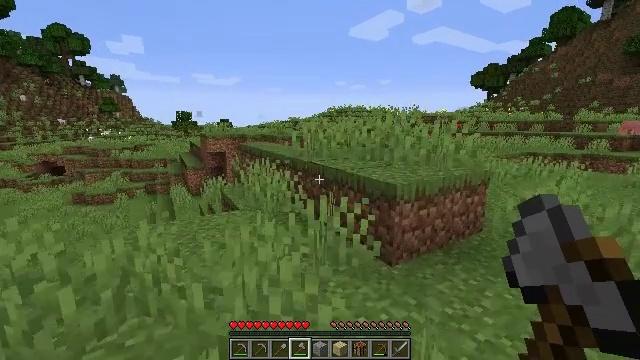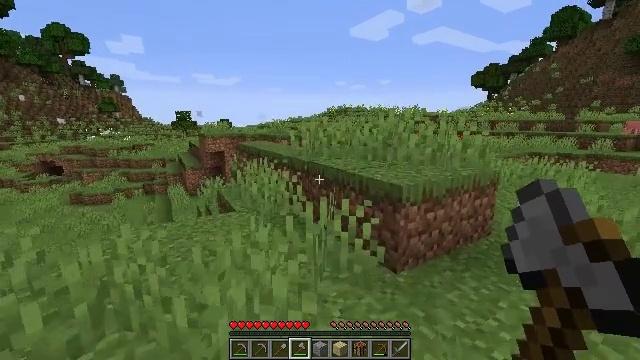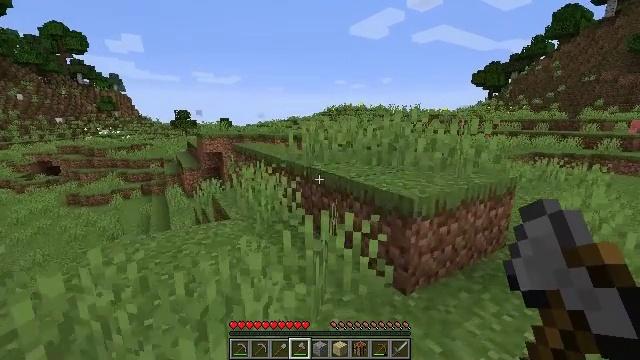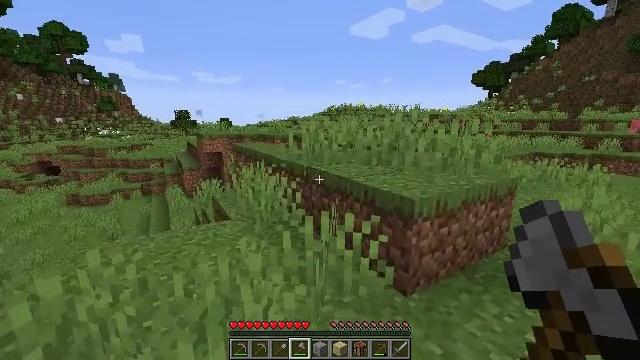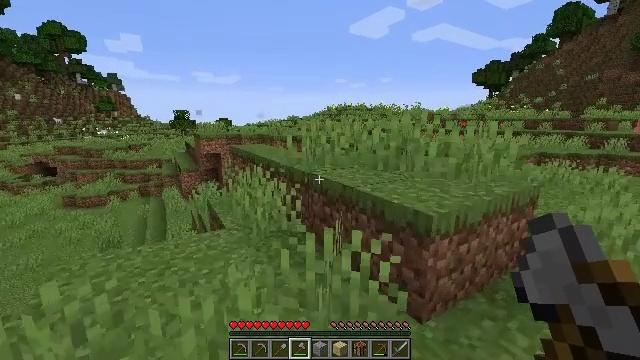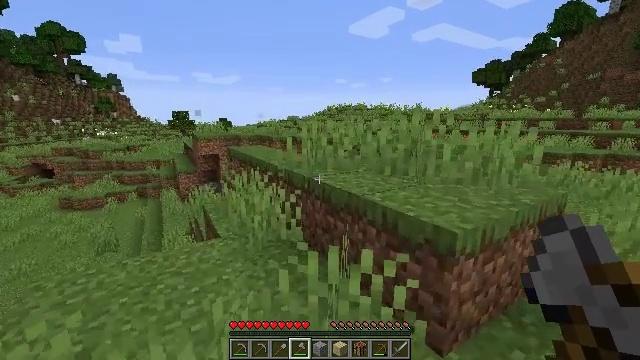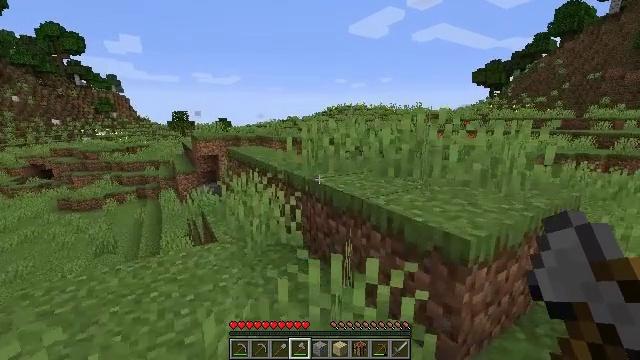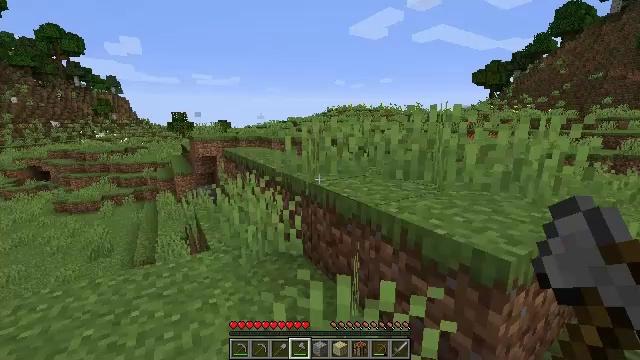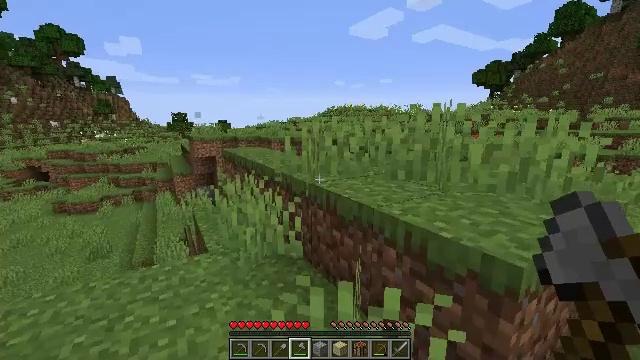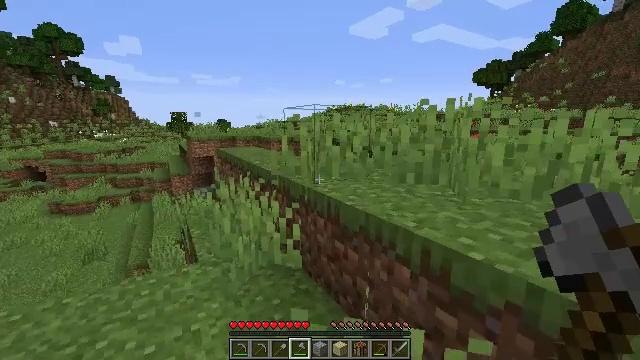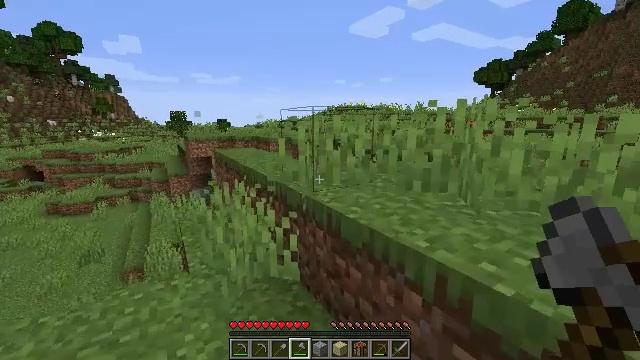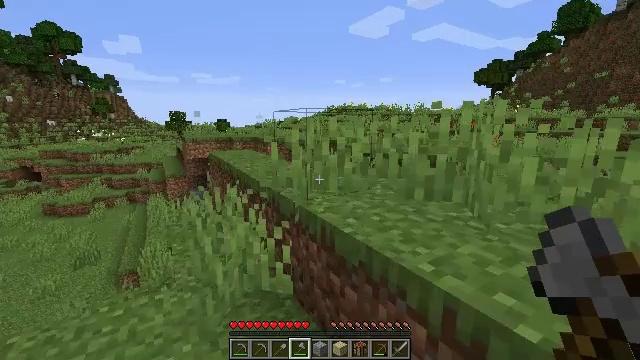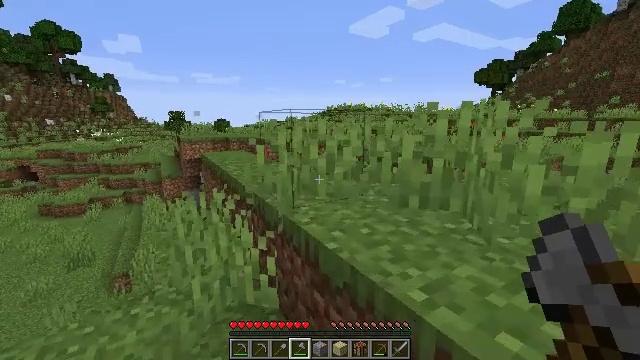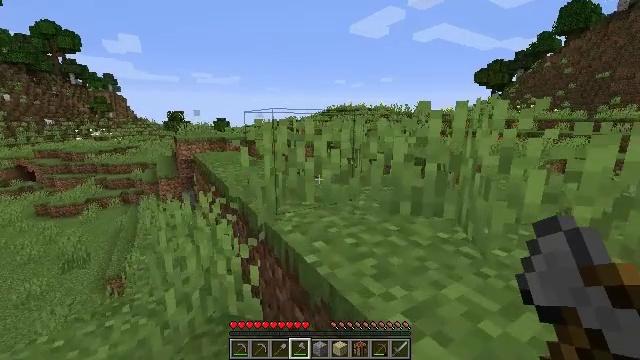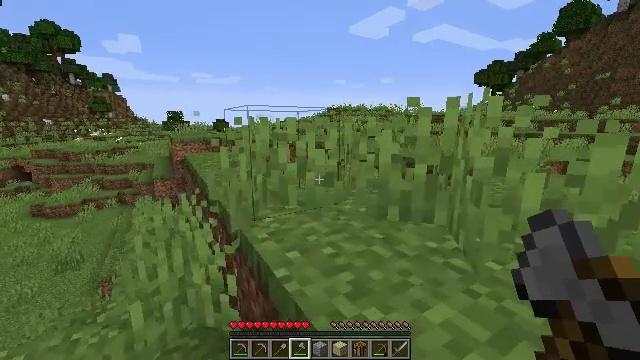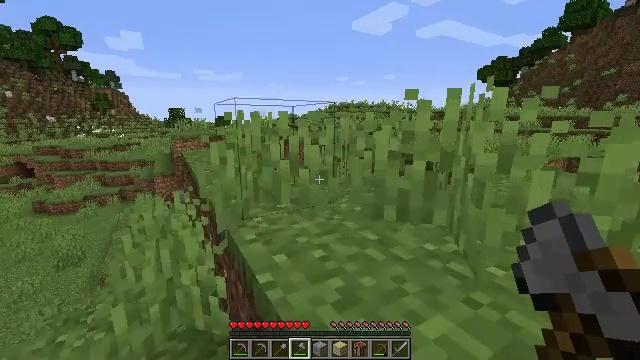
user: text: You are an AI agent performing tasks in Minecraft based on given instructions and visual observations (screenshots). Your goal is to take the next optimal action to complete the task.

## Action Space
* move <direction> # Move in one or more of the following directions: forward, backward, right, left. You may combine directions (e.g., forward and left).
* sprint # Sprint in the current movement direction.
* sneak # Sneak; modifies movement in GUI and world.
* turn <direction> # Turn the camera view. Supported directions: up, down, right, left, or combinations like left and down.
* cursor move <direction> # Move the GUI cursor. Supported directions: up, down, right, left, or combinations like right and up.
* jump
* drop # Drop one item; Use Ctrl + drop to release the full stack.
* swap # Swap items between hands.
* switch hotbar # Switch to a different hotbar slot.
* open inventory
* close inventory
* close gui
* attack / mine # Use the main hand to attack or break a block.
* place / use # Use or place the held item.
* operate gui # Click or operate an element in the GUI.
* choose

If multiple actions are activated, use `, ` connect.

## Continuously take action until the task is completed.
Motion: motion action
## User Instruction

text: Harvest the poppy flower.
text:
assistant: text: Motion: move forward
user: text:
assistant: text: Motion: move forward
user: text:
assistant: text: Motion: move forward
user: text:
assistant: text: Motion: move forward
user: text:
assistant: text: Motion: move forward
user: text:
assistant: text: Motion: move forward
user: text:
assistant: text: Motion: move forward
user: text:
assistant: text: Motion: move forward
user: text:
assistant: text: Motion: move forward
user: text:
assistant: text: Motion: move forward
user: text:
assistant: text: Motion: move forward and move right
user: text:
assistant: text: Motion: move forward and move right
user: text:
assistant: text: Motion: move forward and move right
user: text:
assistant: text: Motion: move forward and move right
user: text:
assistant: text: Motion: move forward
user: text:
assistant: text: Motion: move forward, turn left and down, jump
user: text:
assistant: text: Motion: move forward, jump
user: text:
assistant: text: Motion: move forward, jump
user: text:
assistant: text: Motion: move forward, jump
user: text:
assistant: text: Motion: move forward, jump
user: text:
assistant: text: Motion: move forward, jump
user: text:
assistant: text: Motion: move forward, sprint
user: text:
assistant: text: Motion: move forward, sprint
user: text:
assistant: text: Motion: move forward, sprint, turn right
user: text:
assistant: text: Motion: move forward, sprint, turn right
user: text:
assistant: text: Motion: move forward, sprint, turn right
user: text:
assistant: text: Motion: move forward, sprint, turn right
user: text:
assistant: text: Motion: move forward, sprint
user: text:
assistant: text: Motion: move forward, sprint
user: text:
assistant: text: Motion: move forward, sprint